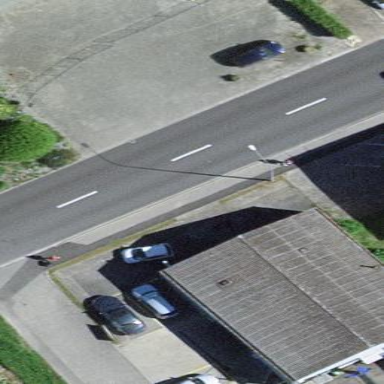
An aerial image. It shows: Group of garages.